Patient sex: M
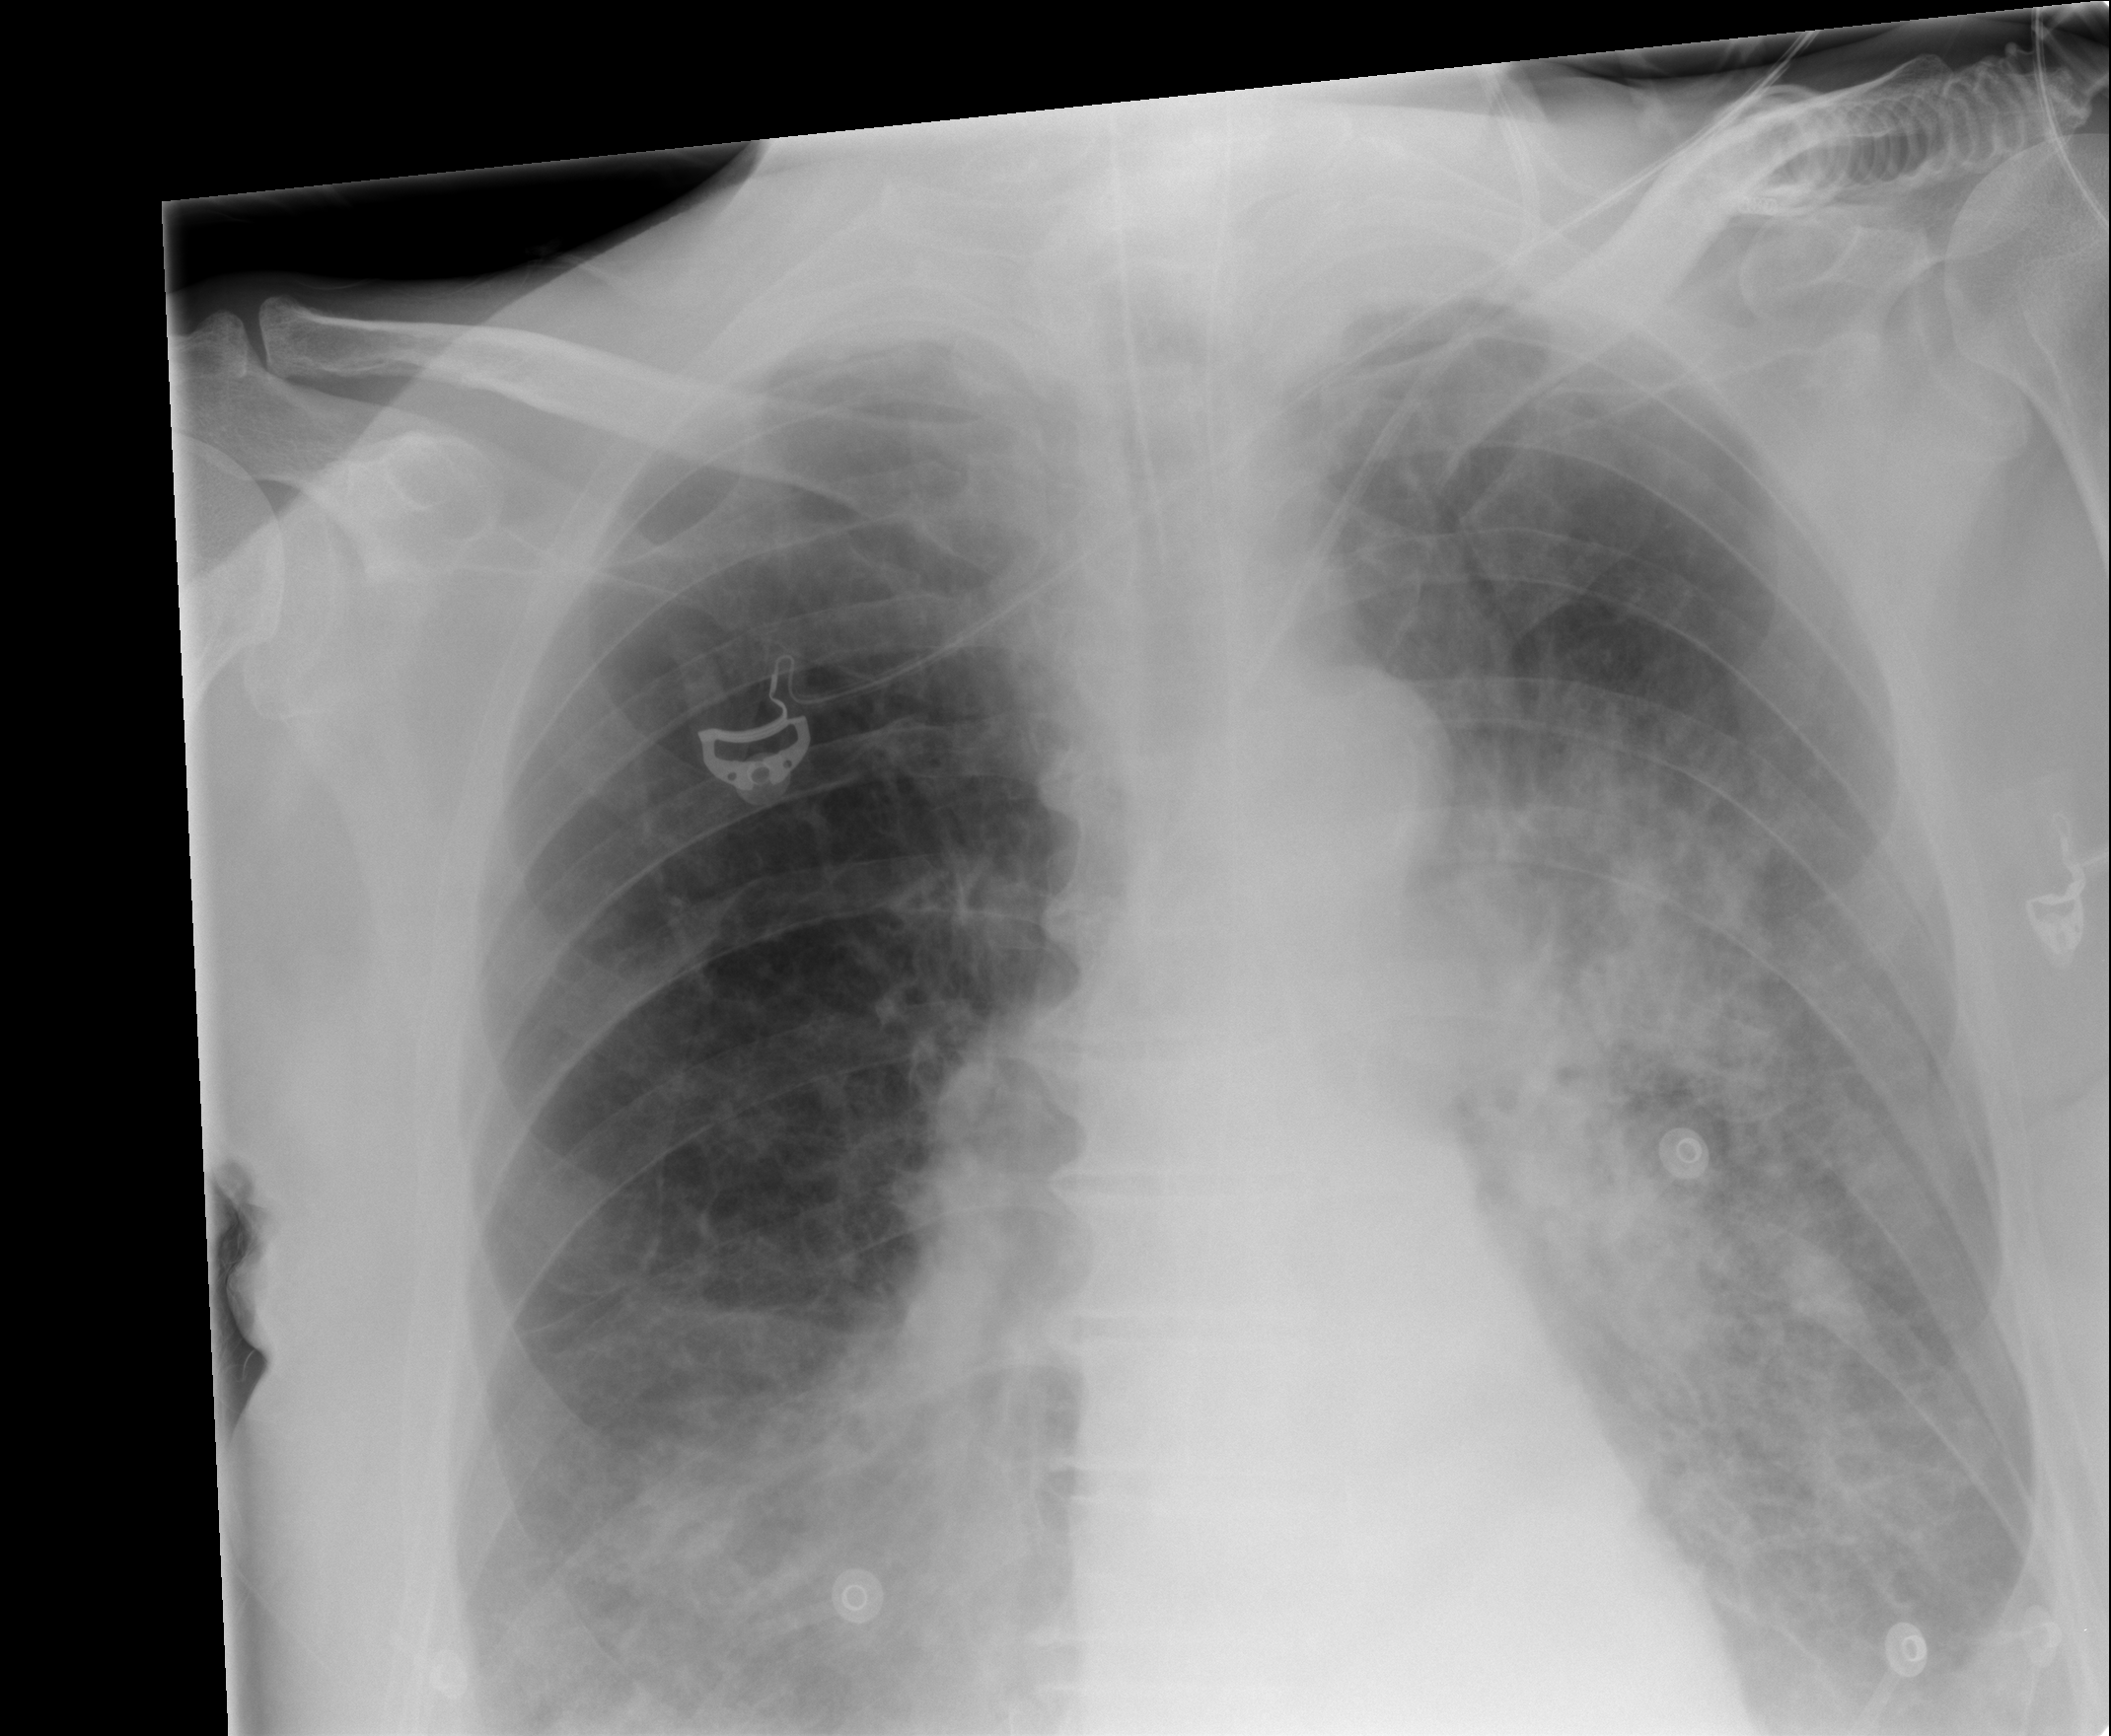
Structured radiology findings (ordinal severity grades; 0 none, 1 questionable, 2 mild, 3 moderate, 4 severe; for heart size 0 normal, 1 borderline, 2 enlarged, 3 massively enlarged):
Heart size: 0
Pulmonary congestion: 0
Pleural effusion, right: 2
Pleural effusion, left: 2
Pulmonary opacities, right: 1
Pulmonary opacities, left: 3
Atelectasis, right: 2
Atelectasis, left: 2